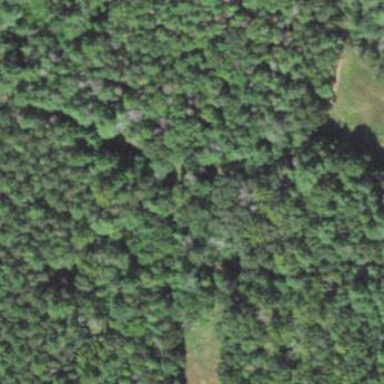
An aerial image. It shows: Mixed leaf woodland.